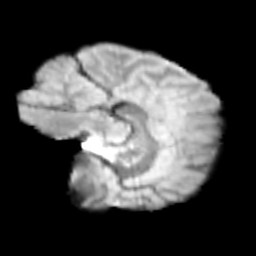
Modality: T2w
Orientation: sagittal
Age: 14
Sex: female
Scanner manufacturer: siemens
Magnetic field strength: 3 T
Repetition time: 3.8 s
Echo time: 0.07 s